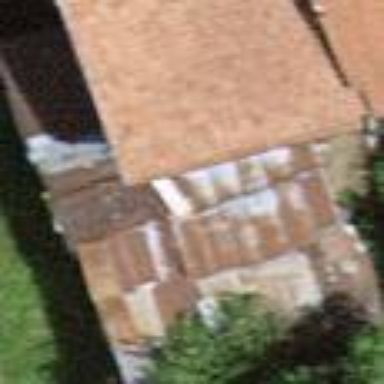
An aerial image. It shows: Shed.